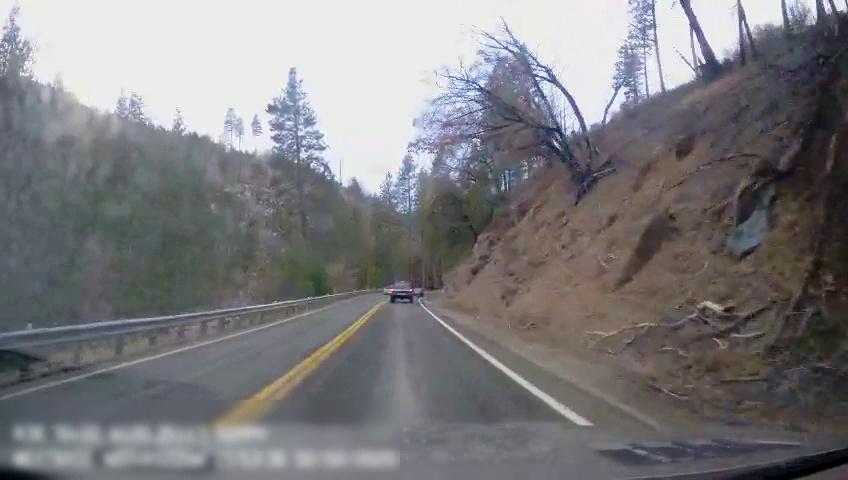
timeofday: Day
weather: Sunny
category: Drivable Space
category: Vehicles | Car
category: Vehicles | Truck
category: Lanes | Current Lane
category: Lanes | Current Lane
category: Lanes | Alternate Lane